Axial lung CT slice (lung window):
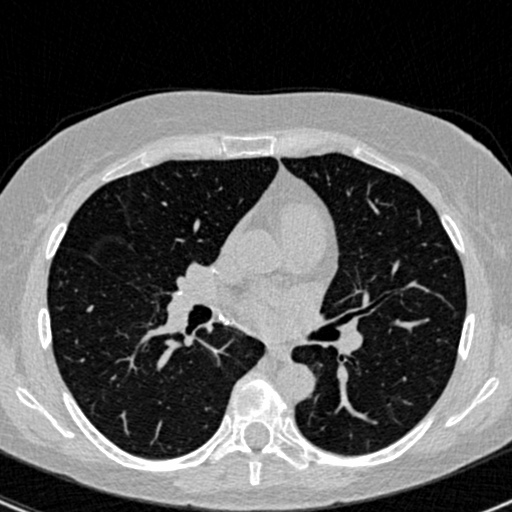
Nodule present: no